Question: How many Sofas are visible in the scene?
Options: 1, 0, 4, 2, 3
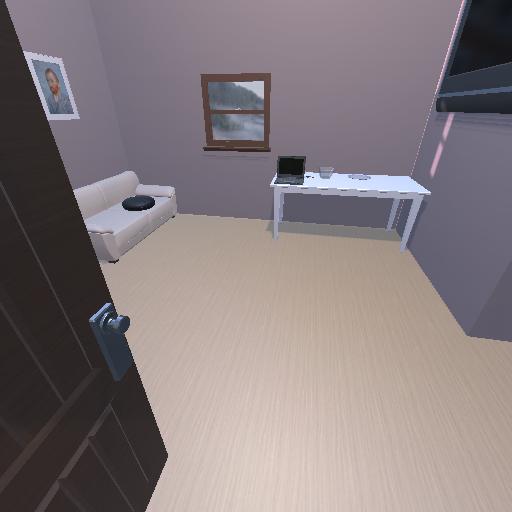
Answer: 1